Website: apple
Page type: customer-info-address
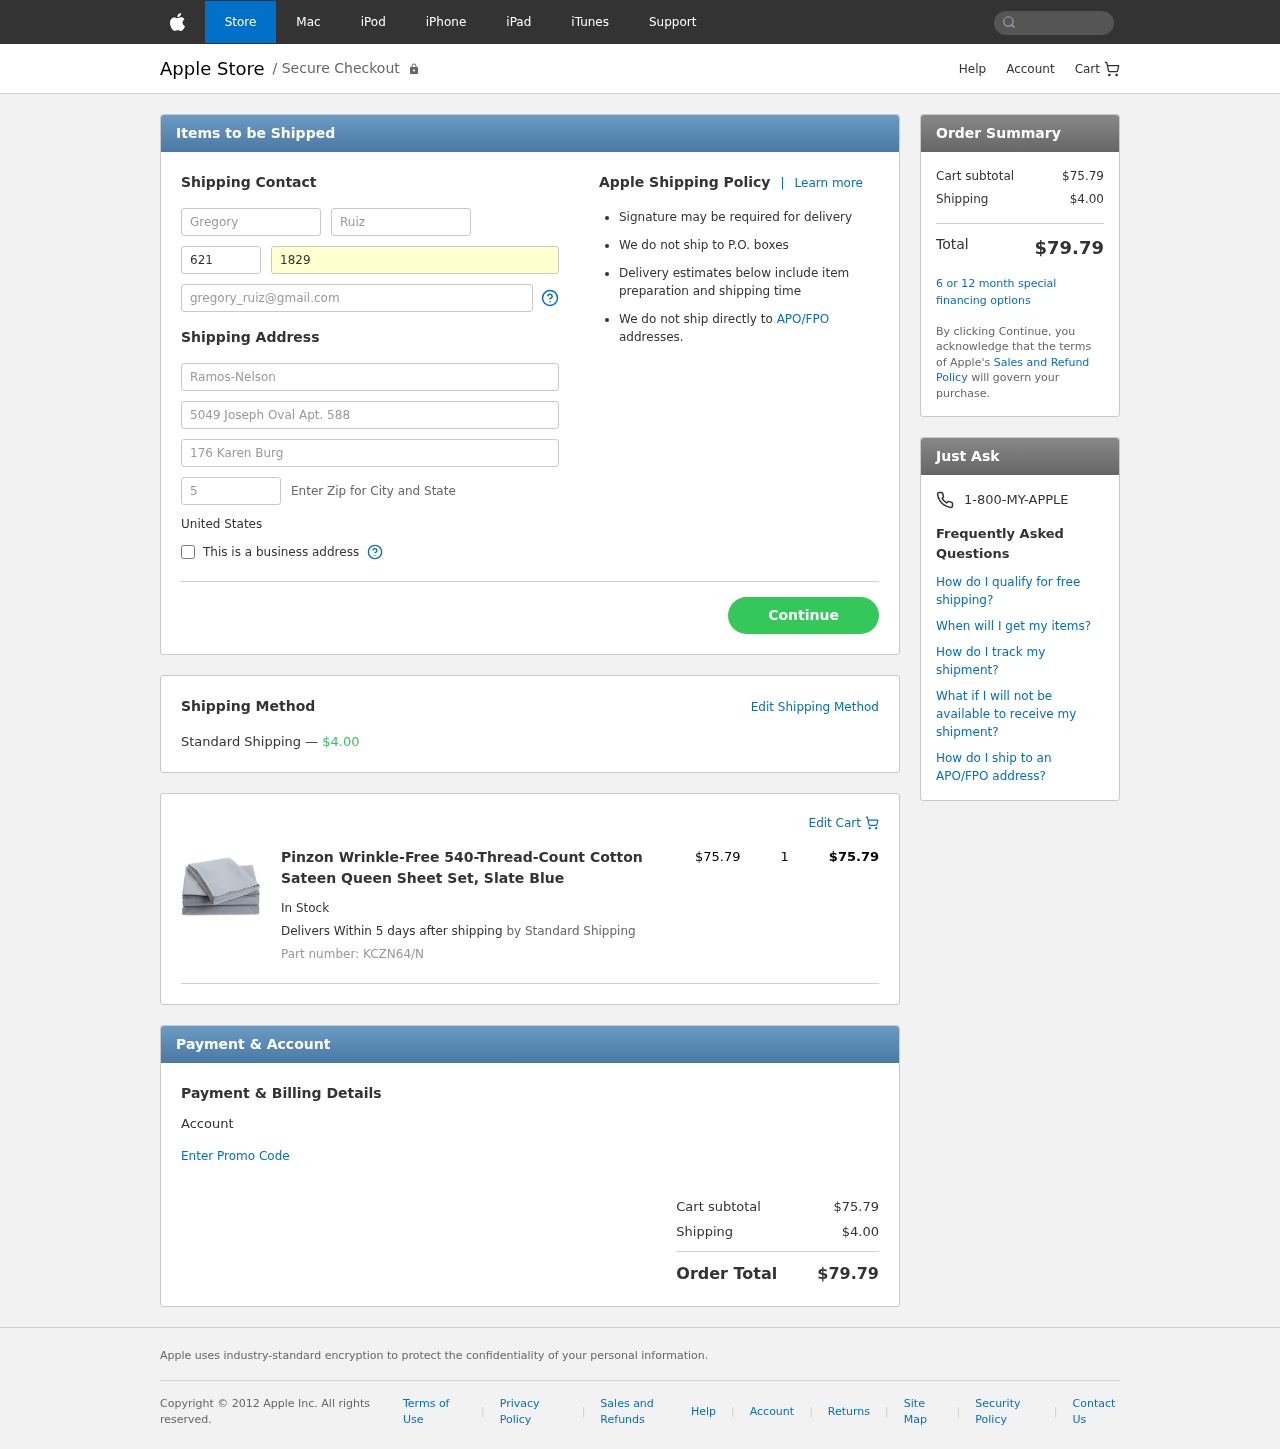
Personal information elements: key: PII_COUNTRY
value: United States
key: PII_FIRSTNAME
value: Gregory
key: PII_LASTNAME
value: Ruiz
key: PII_PHONE_AREA
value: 621
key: PII_PHONE_LINE
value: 1829
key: PII_EMAIL
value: gregory_ruiz@gmail.com
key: PII_COMPANY
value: Ramos-Nelson
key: PII_STREET
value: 5049 Joseph Oval Apt. 588
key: PII_STREET2
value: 176 Karen Burg
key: PII_POSTCODE
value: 58755
Product elements: key: PRODUCT1_NAME
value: Pinzon Wrinkle-Free 540-Thread-Count Cotton Sateen Queen Sheet Set, Slate Blue
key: PRODUCT1_PRICE
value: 75.79
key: PRODUCT1_QUANTITY
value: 1
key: PRODUCT1_SKU
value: KCZN64/N
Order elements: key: ORDER_SHIPPING_COST
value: $4.00
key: ORDER_ITEM_TOTAL
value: $75.79
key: ORDER_SUBTOTAL
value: $75.79
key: ORDER_TOTAL
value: $79.79